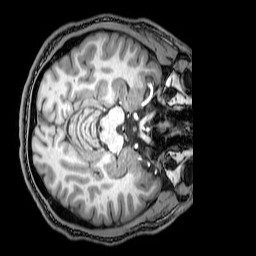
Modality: T1w
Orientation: axial
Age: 22
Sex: male